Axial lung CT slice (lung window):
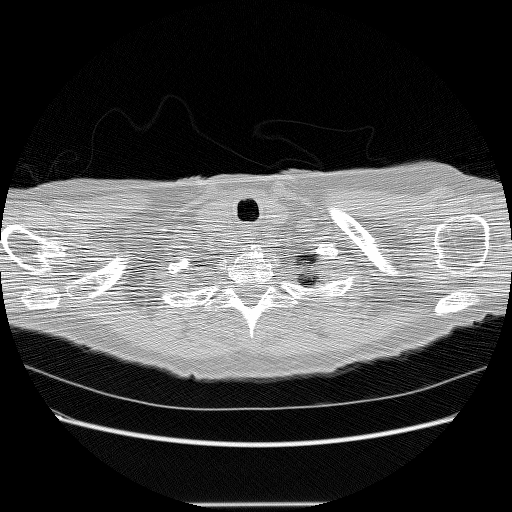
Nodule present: no